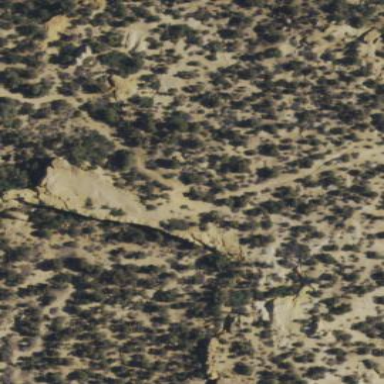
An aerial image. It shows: Landscape dominated by bare rock.